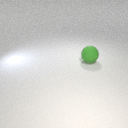
large green rubber sphere